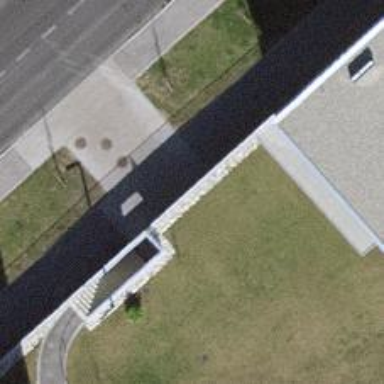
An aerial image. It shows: Parking entrance.